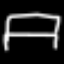
Label: bed